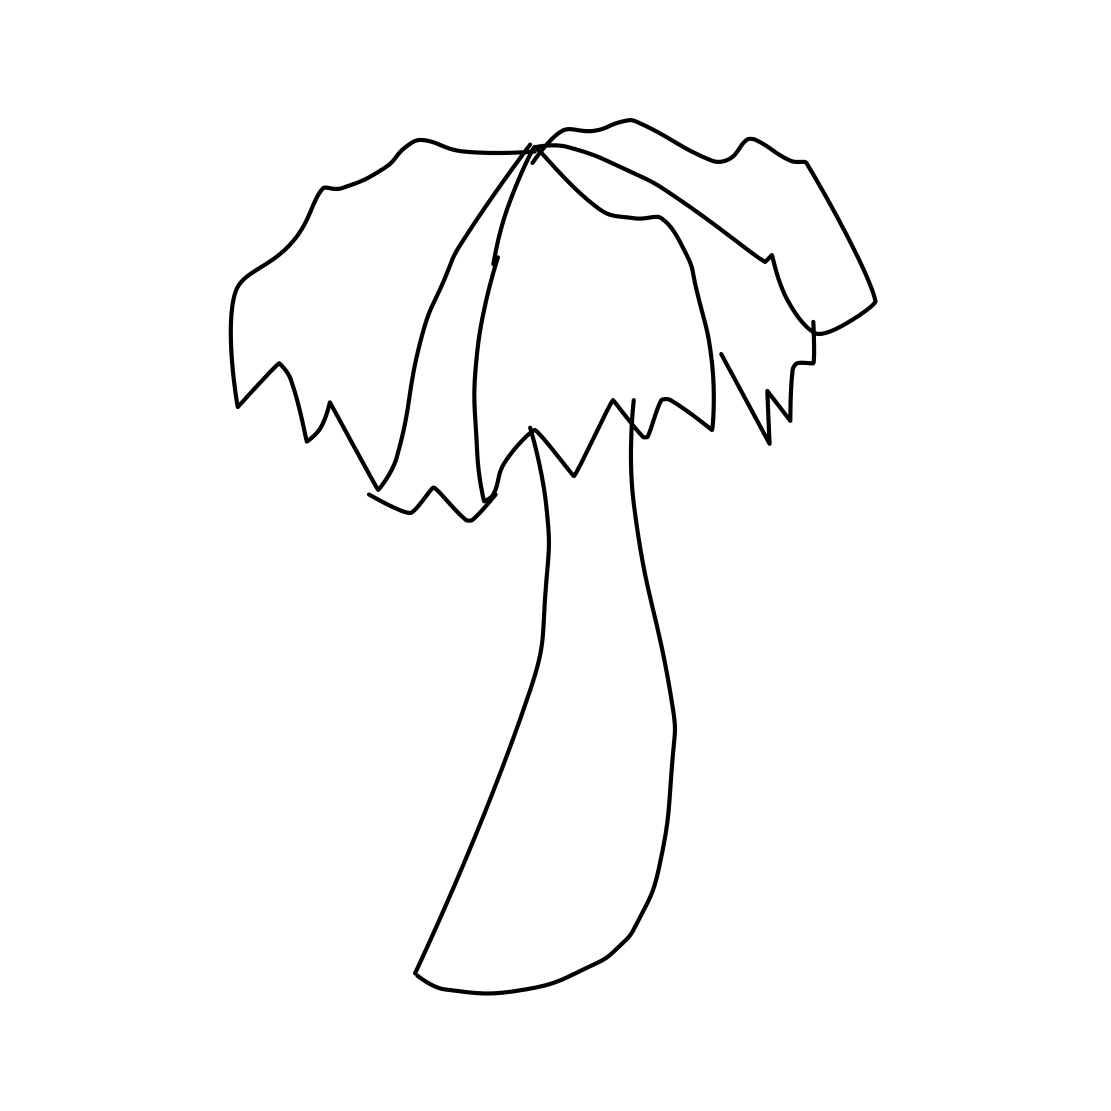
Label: palm tree